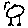
Label: bird